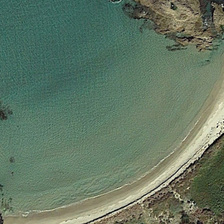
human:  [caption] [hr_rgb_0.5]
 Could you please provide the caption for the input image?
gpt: a yellow ribbon beach is between green plants and green ocean and black rocks .

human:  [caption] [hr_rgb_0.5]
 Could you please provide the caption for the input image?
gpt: a yellow ribbon beach is between green plants and green ocean and black rocks .

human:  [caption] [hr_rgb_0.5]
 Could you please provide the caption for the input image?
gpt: a yellow ribbon beach is between green plants and green ocean and black rocks .

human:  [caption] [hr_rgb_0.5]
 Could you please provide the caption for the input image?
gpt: a yellow ribbon beach is between green plants and green ocean and black rocks .

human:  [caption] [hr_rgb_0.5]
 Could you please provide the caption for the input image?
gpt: a yellow ribbon beach is between green plants and green ocean and black rocks .